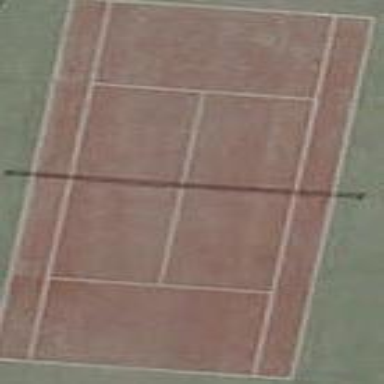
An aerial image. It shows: Tennis court on pitch designated for leisure land.